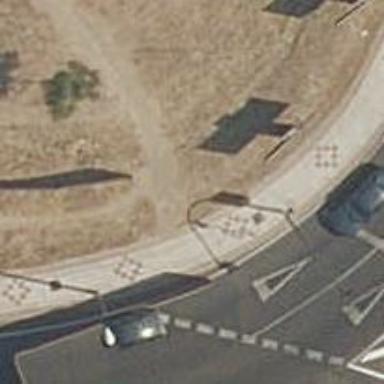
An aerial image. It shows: Footway made of paving stones.